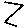
Label: zigzag